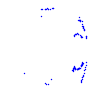
Particle: proton